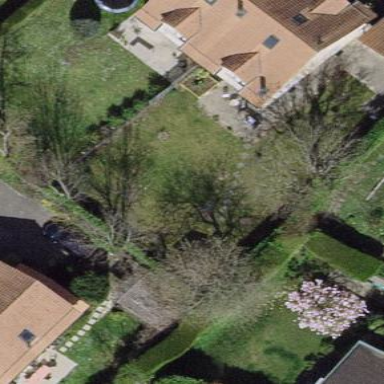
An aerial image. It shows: Garden surrounded by fence.